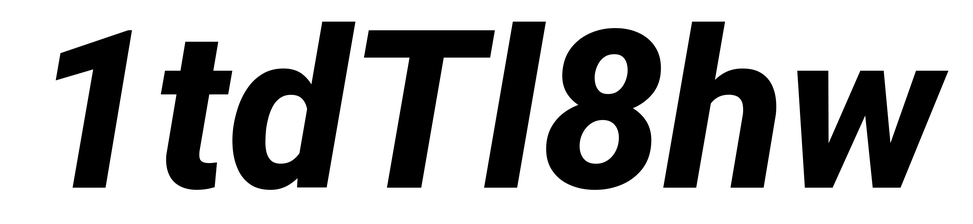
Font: Roboto-Italic_ExtraBold_Italic